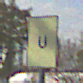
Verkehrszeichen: AnkuendigungOderFortsetzungUmleitungOhnePfeilsymbol
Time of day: MorningAfternoon
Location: Outdoor (Suburban)
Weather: PartlyCloudy
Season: NotSpecified
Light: Natural